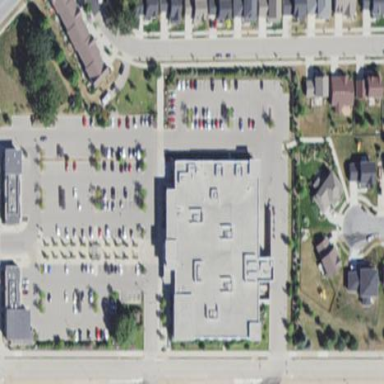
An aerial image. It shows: Building that houses supermarket.